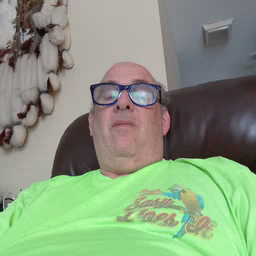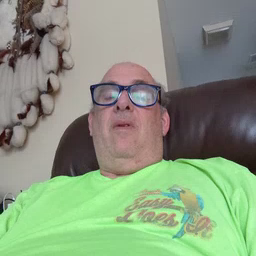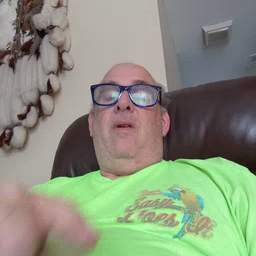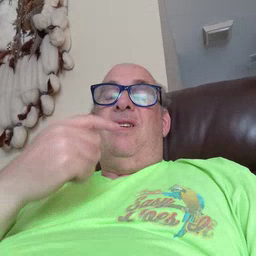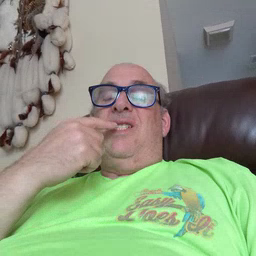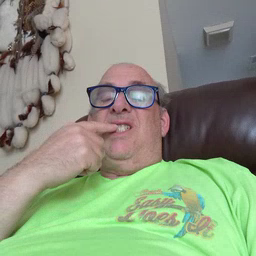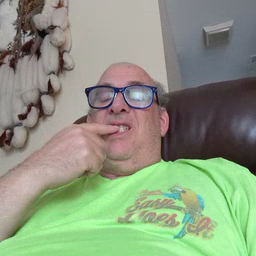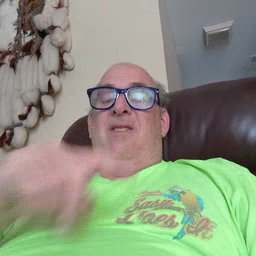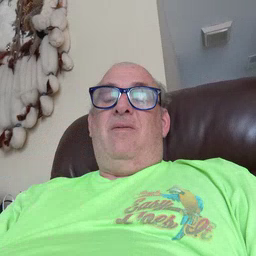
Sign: tooth